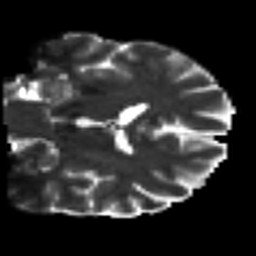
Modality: T2w
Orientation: coronal
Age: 38
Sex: female
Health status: ill
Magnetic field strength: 3 T
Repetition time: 9 s
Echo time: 0.093 s